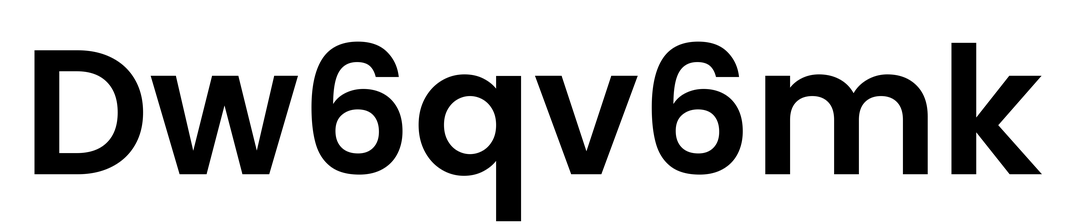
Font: Poppins-SemiBold